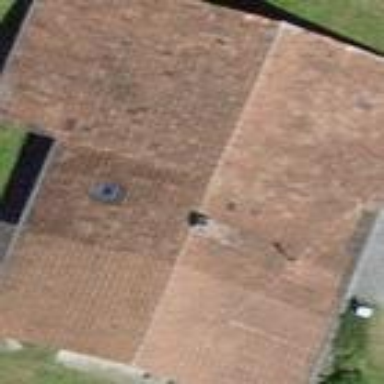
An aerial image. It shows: Farm building.